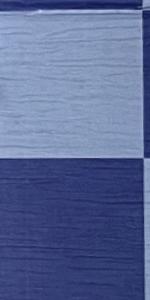
Label: Empty